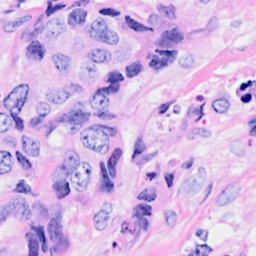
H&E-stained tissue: Breast